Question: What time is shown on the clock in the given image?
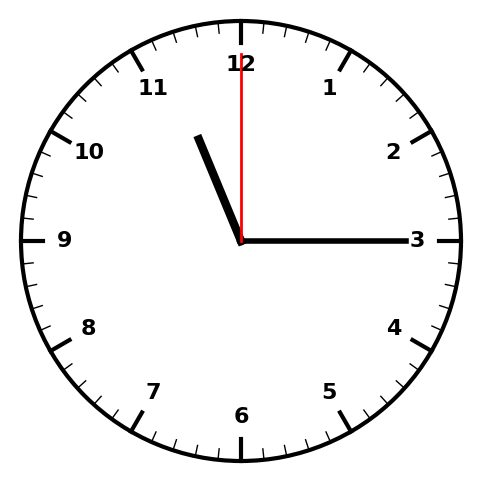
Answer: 11:15:00